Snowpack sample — Loveland Pass, Silver Plume, Colorado, USA (12/14/25, 10:50 AM MST)
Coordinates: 39.664, -105.882
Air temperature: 36 °F
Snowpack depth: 67 cm
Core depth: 20 cm
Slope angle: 6°, slope face: 326°
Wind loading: low
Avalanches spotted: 0
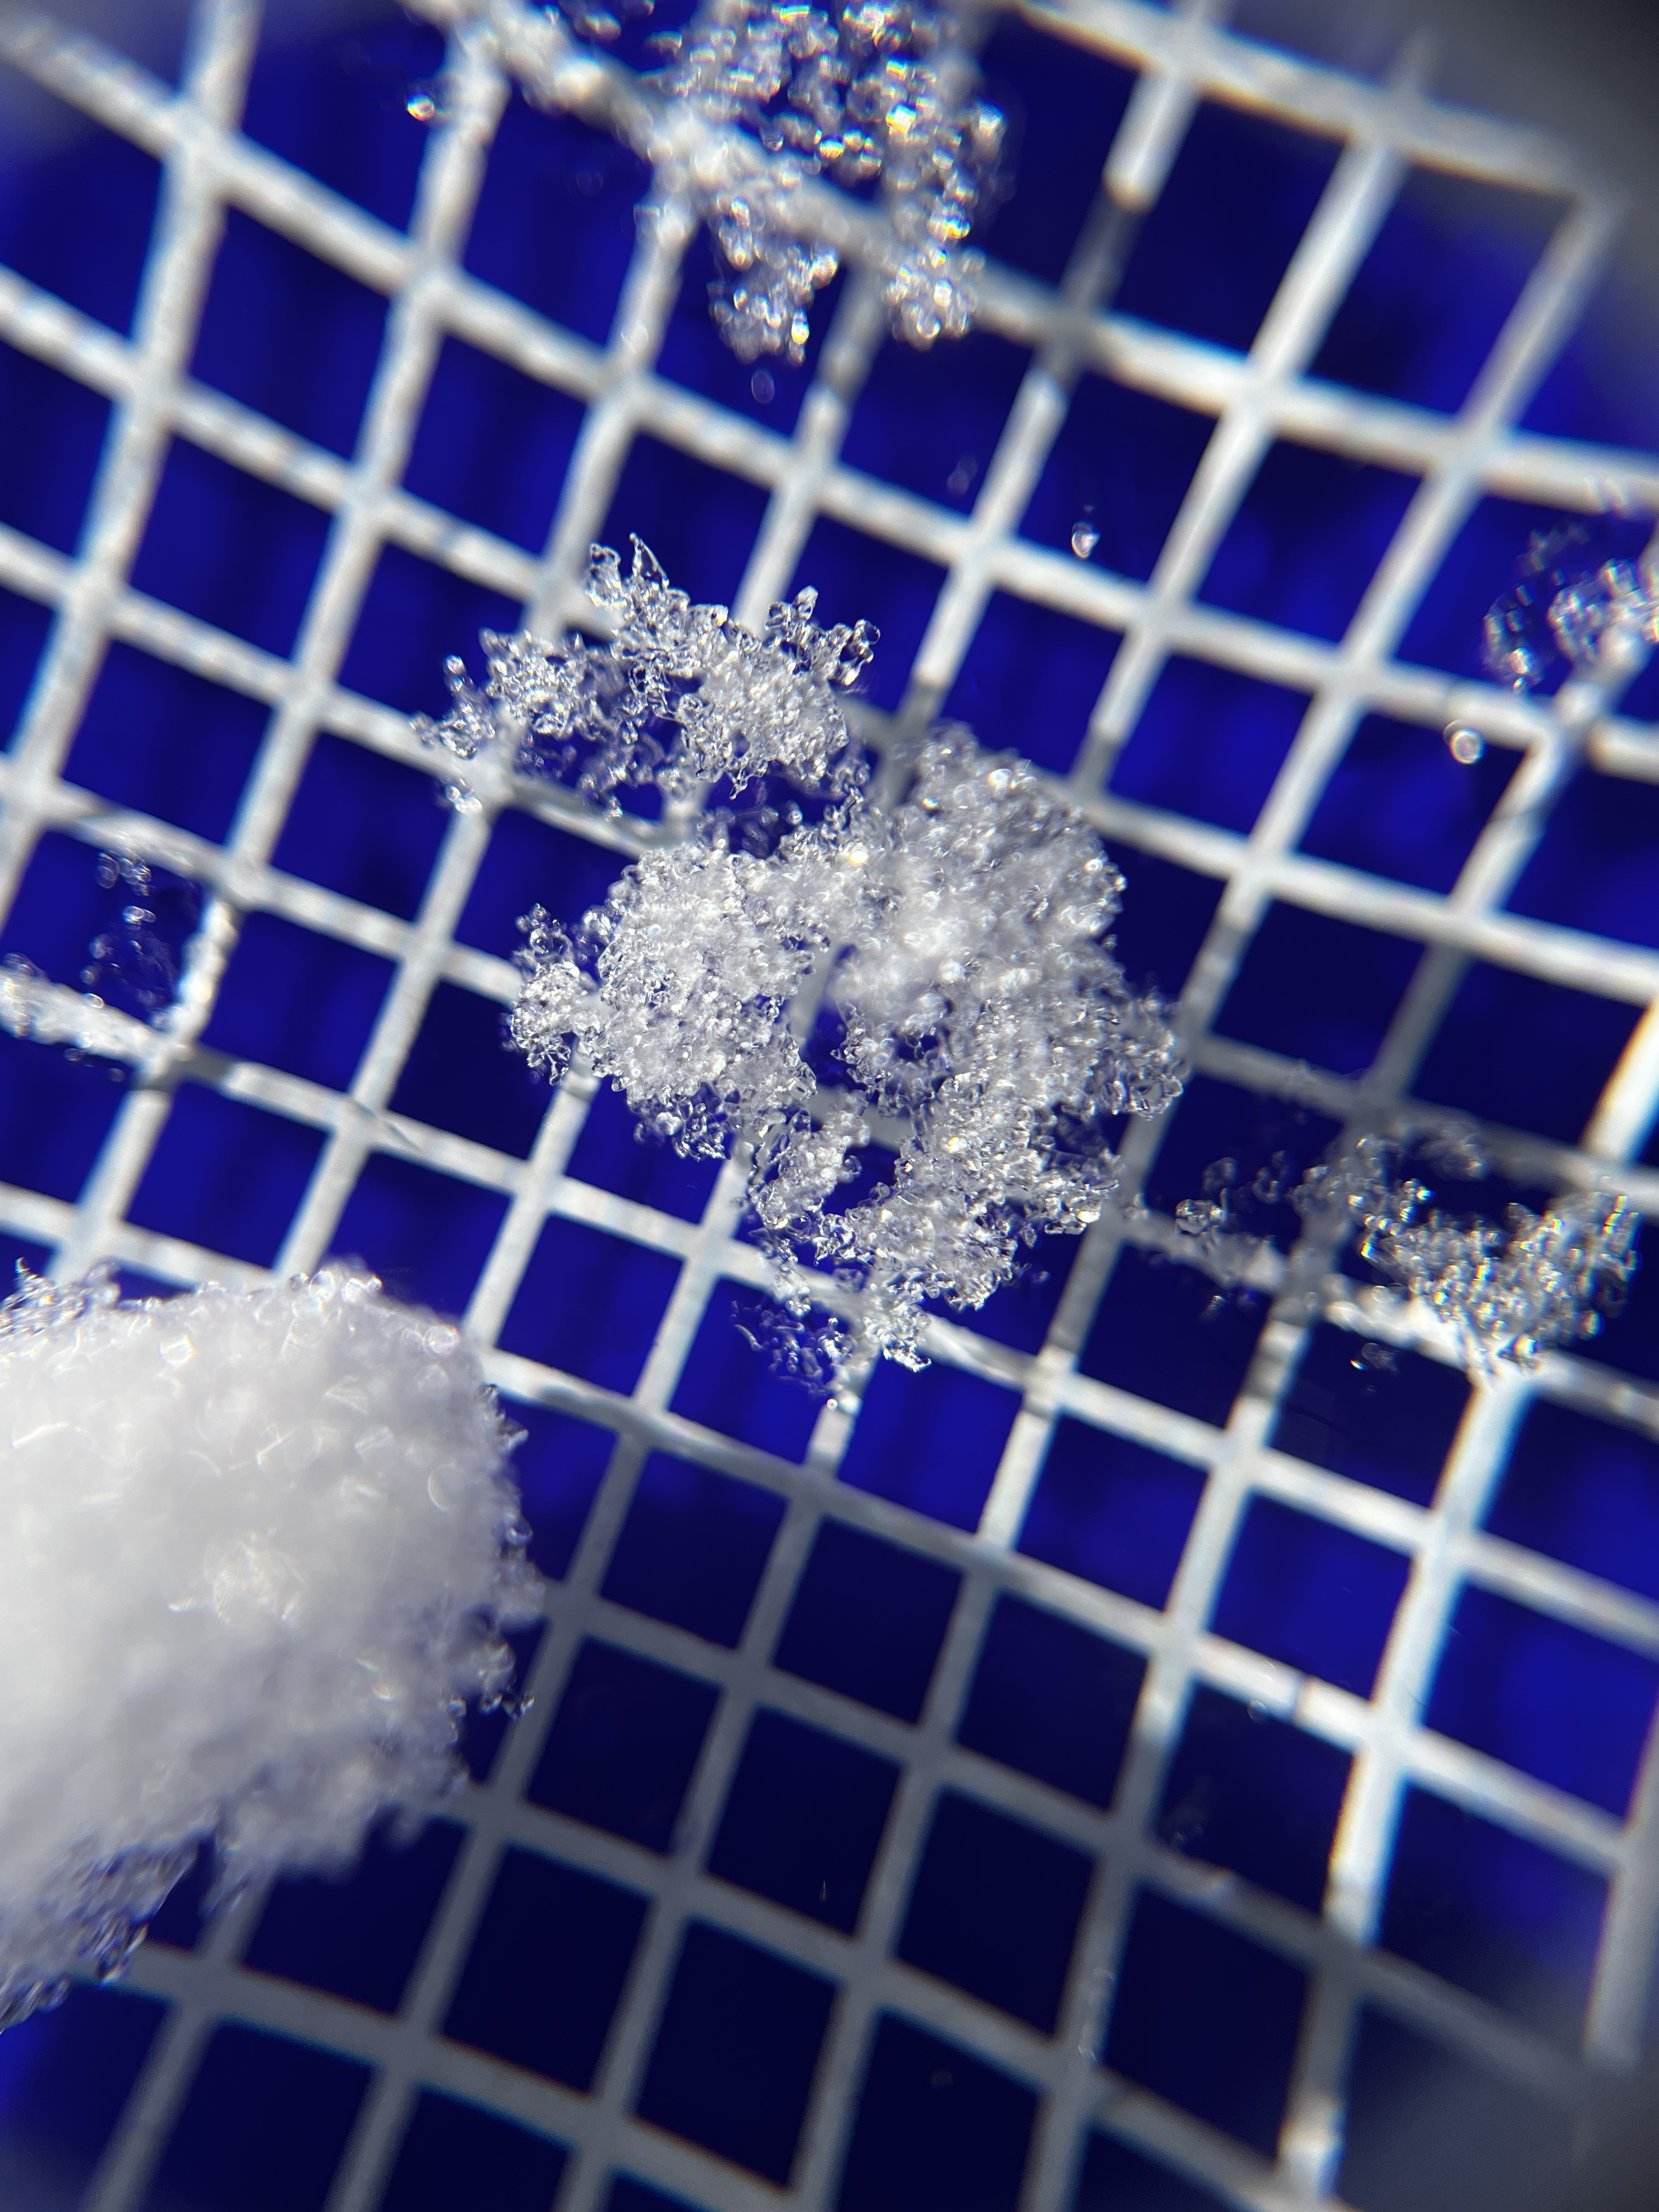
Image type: magnified_profile
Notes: No avalanches spotted, very late start to the season with minimal snowpack